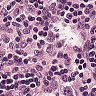
Metastatic tissue present: no